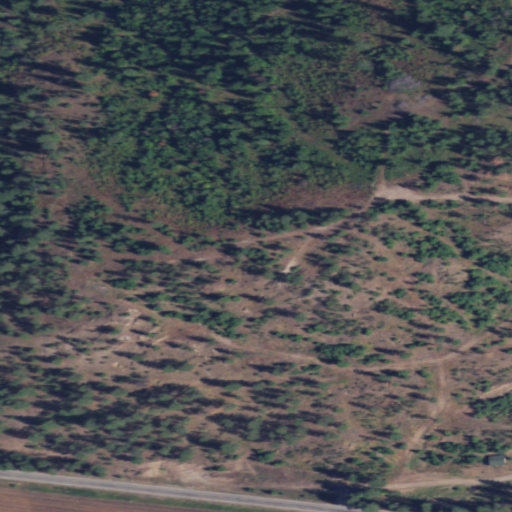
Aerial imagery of mountain in Washington named Furport Hill containing evergreen forest, shrub, low intensity development, grassland, open development, and medium intensity development